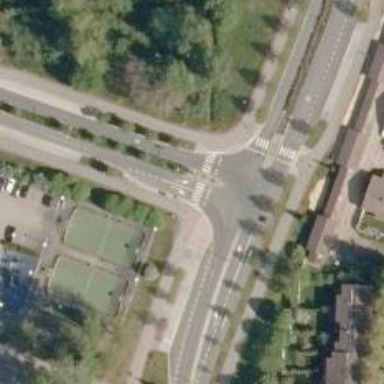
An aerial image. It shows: Road with "give way" sign.